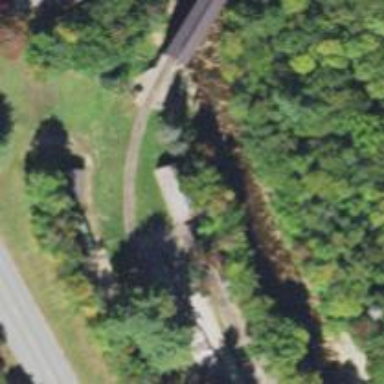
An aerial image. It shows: Abandoned railway.